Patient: sex M, age 68
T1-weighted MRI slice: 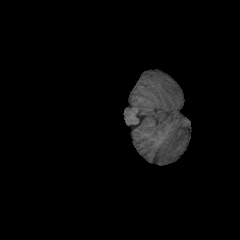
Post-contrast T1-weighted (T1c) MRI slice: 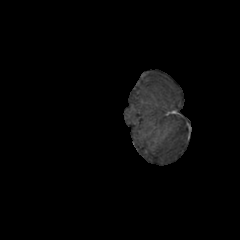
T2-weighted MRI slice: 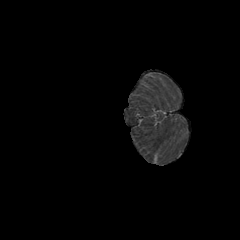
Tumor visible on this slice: no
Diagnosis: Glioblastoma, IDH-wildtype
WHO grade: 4